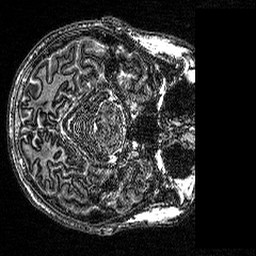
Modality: MP2RAGE
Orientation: axial
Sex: male
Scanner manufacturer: siemens
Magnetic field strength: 3 T
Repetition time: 5 s
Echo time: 0.00292 s